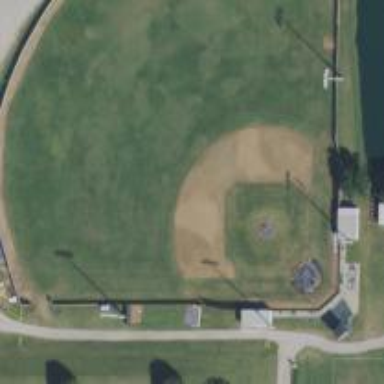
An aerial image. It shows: Baseball pitch for leisure land activities.